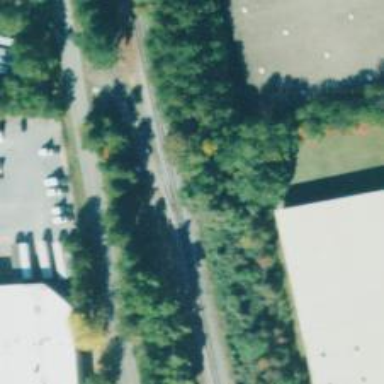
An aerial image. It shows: Railway spur junction.